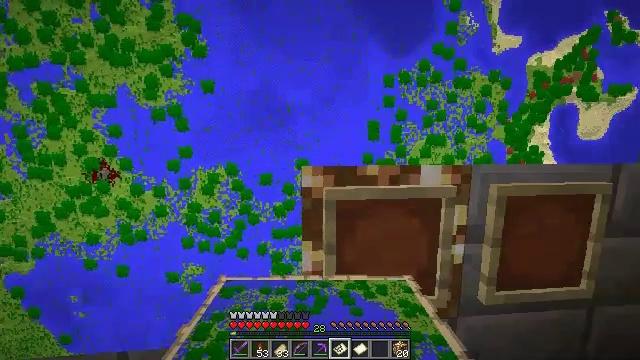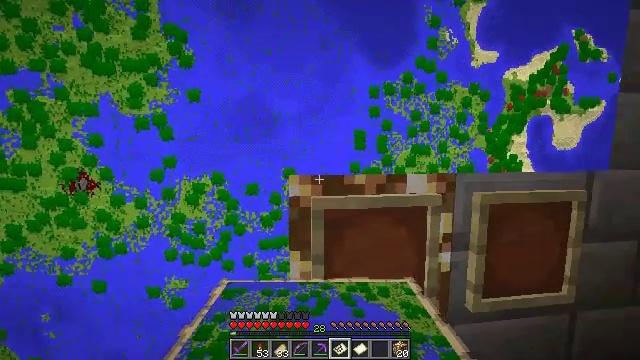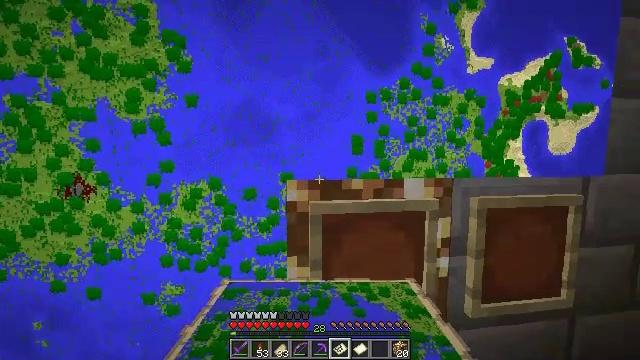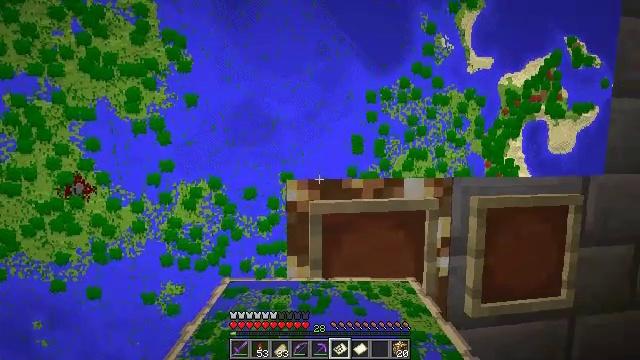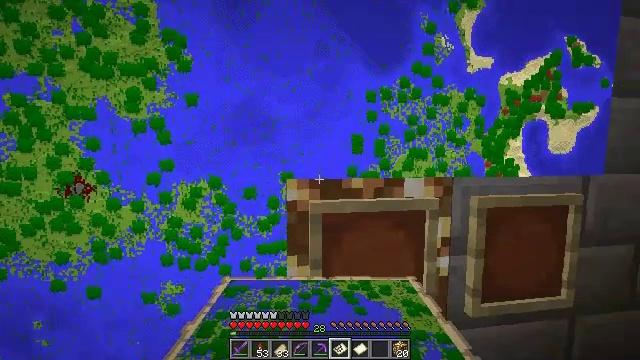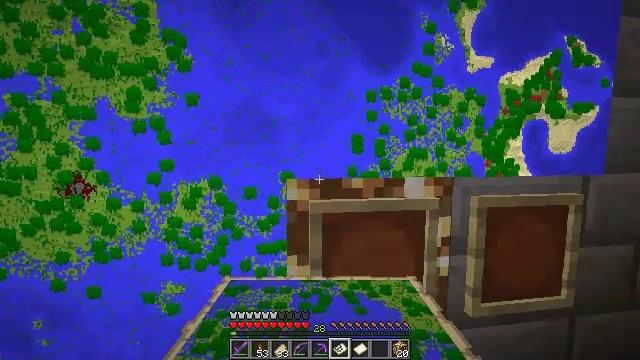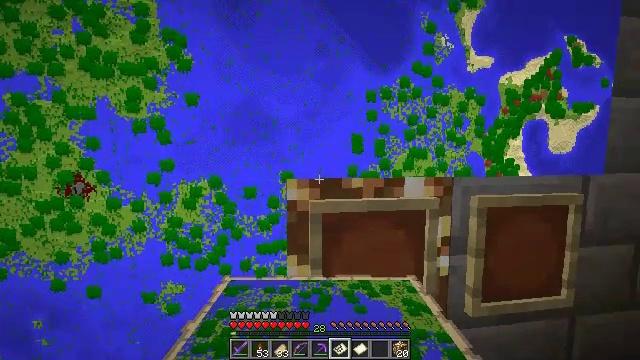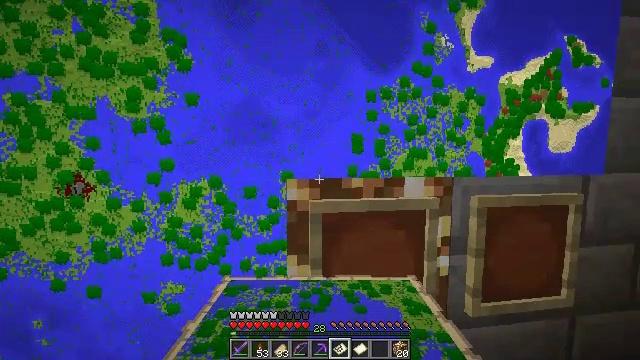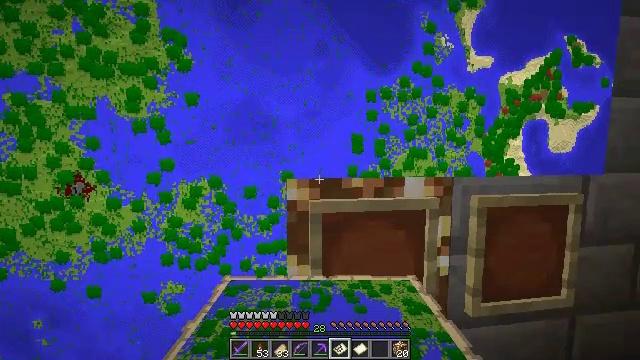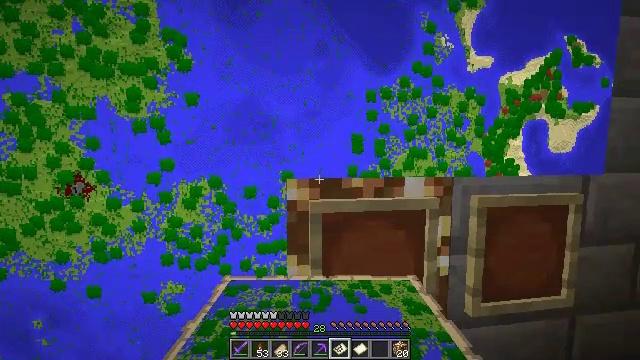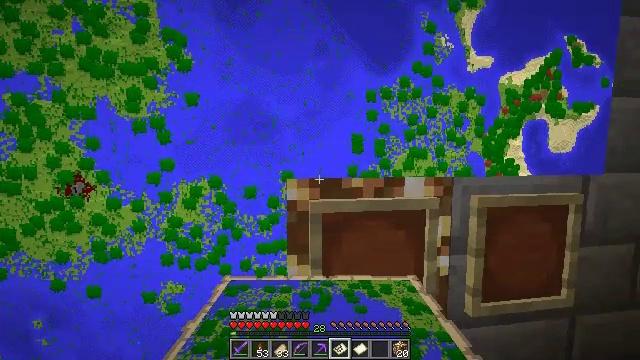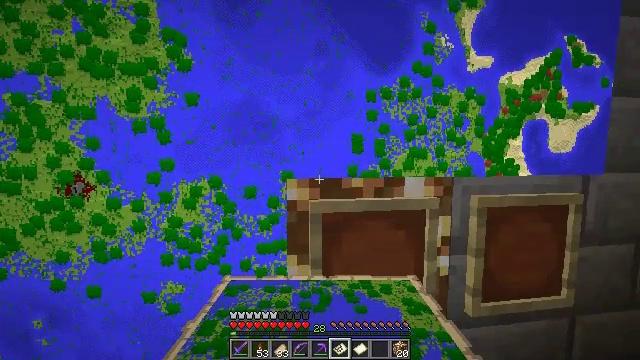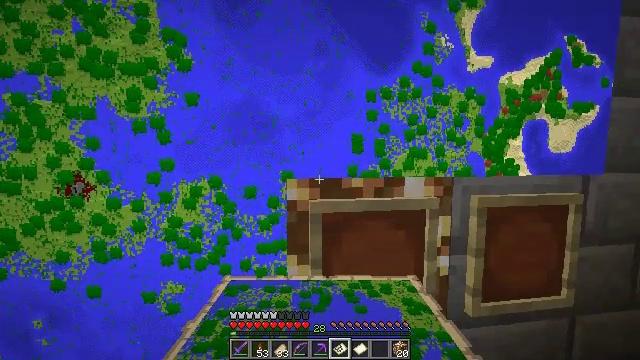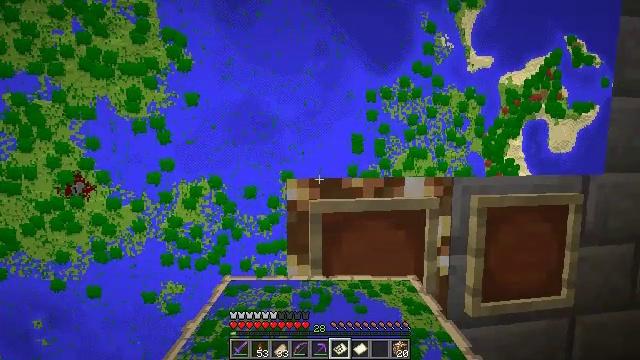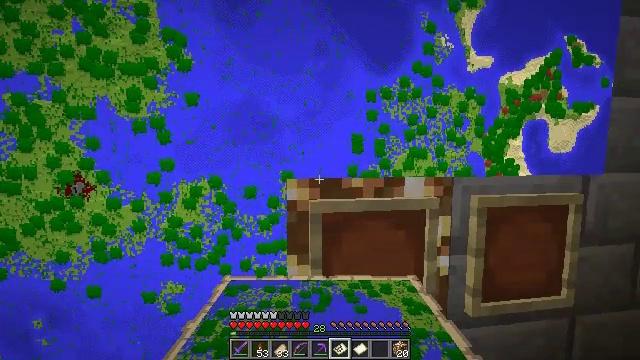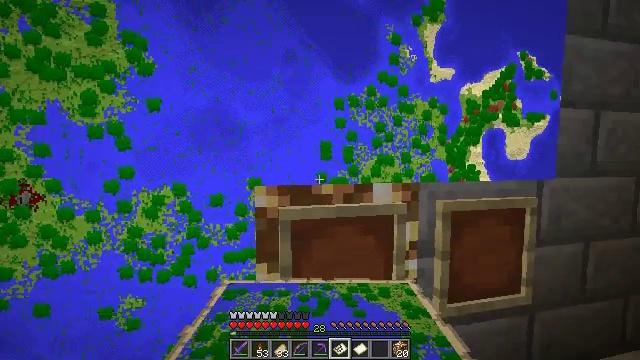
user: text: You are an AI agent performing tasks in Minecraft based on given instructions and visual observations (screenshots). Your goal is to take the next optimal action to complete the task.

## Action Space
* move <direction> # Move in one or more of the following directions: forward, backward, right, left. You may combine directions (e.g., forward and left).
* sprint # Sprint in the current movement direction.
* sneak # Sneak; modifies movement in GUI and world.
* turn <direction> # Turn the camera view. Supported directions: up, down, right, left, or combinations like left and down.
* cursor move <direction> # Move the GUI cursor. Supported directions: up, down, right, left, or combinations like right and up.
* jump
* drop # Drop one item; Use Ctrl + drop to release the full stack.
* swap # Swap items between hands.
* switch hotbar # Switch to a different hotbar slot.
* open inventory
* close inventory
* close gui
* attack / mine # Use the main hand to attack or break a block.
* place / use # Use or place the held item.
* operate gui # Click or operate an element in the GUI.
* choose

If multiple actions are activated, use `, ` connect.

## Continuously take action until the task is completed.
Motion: motion action
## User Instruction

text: Break the stone bricks to collect them.
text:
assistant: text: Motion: turn right and up
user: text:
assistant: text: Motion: turn up
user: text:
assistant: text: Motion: no_op
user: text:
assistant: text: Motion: no_op
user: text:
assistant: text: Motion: no_op
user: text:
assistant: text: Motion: no_op
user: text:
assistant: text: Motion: no_op
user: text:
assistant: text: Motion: no_op
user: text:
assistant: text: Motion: no_op
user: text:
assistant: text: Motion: no_op
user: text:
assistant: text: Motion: no_op
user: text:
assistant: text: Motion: no_op
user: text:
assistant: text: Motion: no_op
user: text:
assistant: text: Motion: no_op
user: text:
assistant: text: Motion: move right, turn right and up
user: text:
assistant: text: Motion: move right, turn right
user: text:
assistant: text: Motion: move right, turn right
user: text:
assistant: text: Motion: move forward and move right, turn right
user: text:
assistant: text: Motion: move forward and move right, turn right
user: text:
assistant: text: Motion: move forward, turn right
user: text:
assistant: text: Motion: move forward, turn right
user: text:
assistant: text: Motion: move forward, turn right
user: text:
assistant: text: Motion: move forward, turn right and down
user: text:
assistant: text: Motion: move forward, turn right
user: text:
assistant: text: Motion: move forward, turn right
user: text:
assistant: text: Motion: move forward
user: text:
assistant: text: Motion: move forward
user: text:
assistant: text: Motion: move forward
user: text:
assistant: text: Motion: move forward, turn right and down
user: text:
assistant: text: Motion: move forward, turn right and down